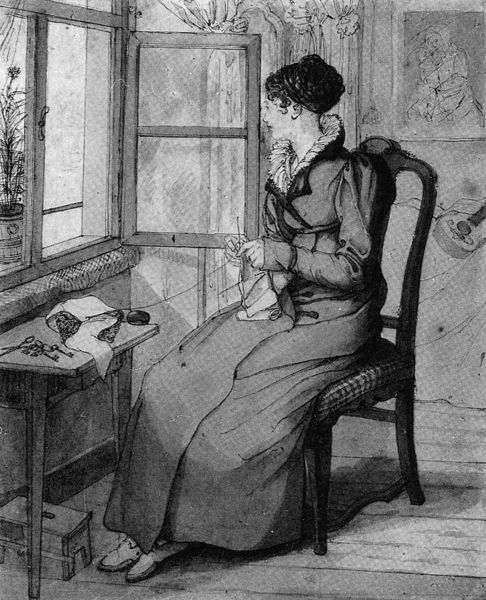
Titel: Strickende Frau am Fenster
Institution: Berlin, Galerie Lutz
Schlagwörter: schatten, weiß, sitzen, blume, fenster, frau, frisur, grau, kleid, licht, raum, stuhl, tisch, zeichnung, zimmer, blick, kragen, bild, hände, instrument, haare, sitzend, gitarre, pflanze, locken, blumentopf, schuhe, grafik, füsse, schemel, polster, handarbeit, nähen, stricken, wolle, hochgesteckt, interior, faden, nadel, schere, offen, druck, lithographie, fußbank, sehnsucht, blumenstock, nadeln, schlüssel, pullover, näharbeit, häkeln, strickend, strickende, fussschemel, gitarr, intzerieur